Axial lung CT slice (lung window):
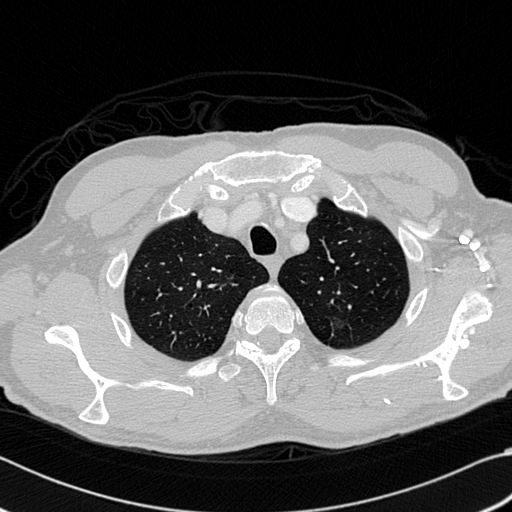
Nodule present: no